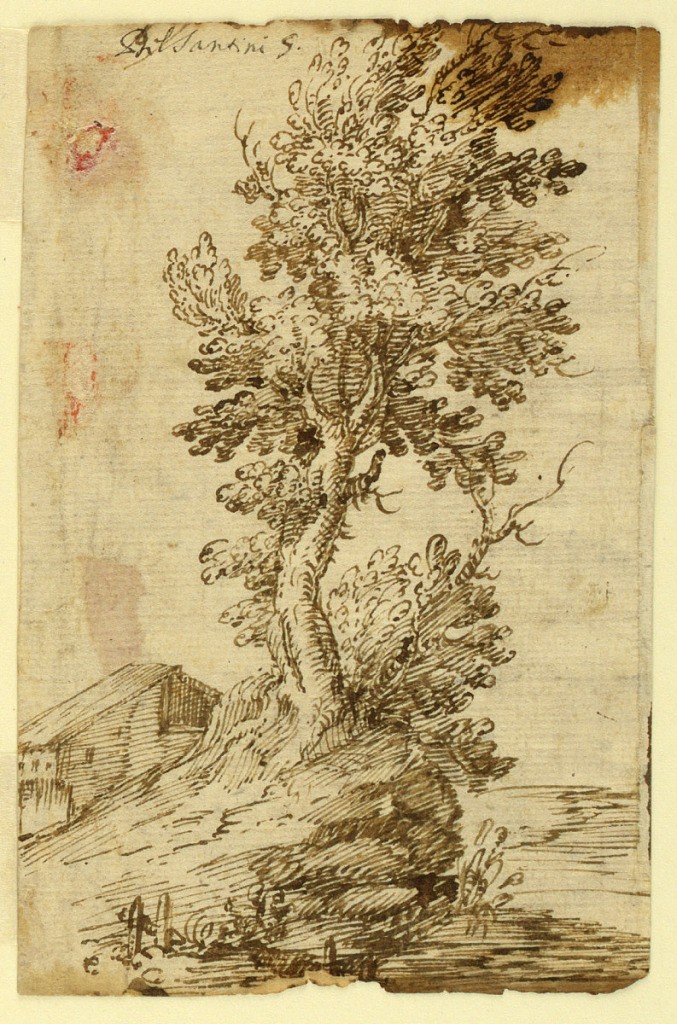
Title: Study of a Tree
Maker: Bernardino Santini, Italian, 1593 - 1652
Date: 1600–1650
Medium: Pen and ink on paper
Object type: Drawing
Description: Vertical rectangle showing a tree growing on an outcrop with a peasant's dwelling at left.